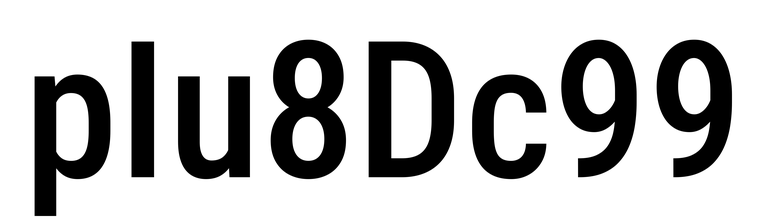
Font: Roboto_Condensed_Medium